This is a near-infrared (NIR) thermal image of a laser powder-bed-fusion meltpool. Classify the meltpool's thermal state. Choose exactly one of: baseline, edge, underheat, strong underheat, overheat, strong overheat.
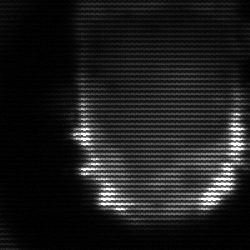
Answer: baseline